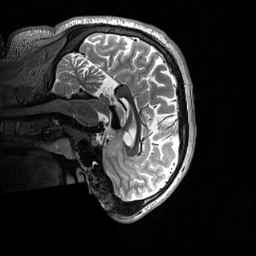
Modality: T2w
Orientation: sagittal
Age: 19
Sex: male
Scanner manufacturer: siemens
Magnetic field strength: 3 T
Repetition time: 3.2 s
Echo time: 0.566 s